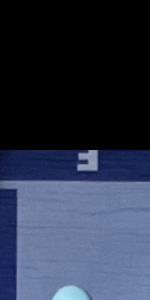
Label: Empty